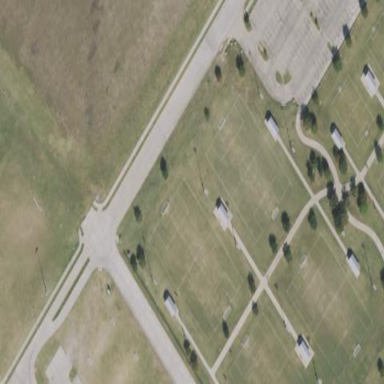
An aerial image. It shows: Soccer pitch for outdoor sports and leisure activities.